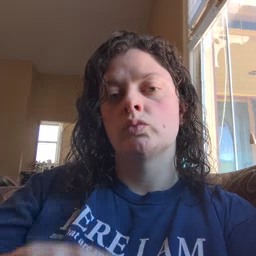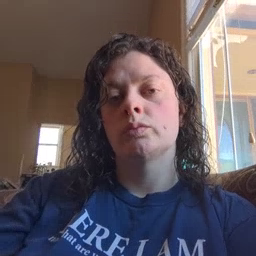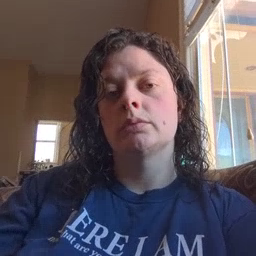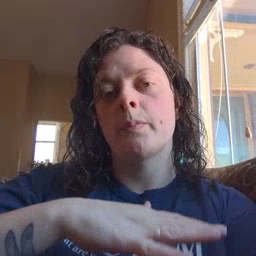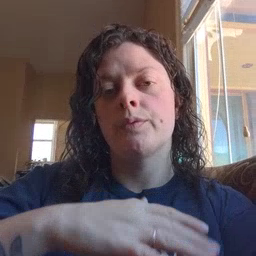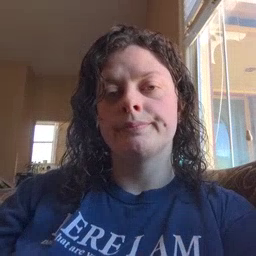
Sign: table